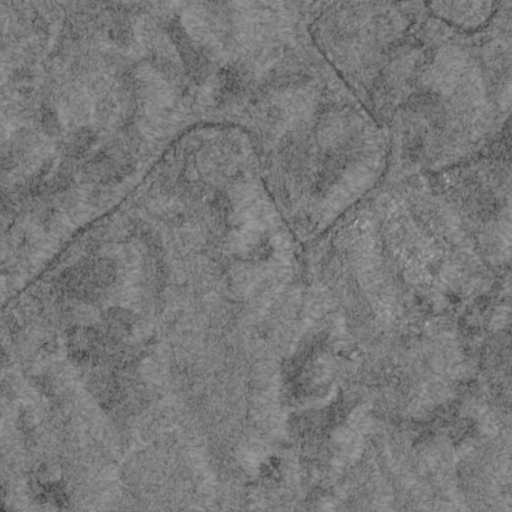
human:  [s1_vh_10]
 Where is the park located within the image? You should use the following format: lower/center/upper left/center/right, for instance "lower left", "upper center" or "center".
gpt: The park is located in the center right of the image.
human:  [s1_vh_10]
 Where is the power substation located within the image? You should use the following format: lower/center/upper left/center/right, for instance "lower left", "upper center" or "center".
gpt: The power substation is located in the upper center of the image.
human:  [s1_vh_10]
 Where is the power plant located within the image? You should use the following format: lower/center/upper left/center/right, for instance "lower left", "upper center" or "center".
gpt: There is no power plant in the image.

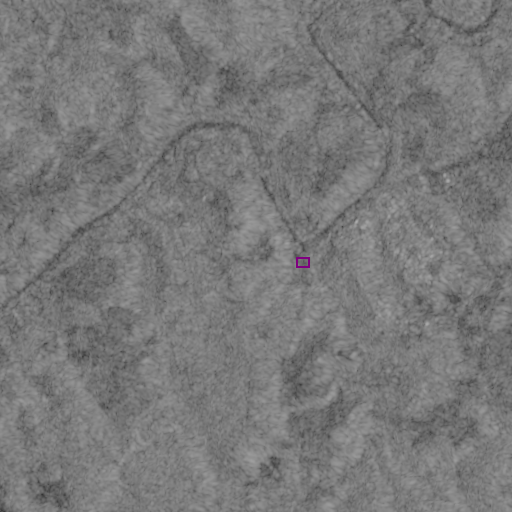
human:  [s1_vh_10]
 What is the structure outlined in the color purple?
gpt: The structure outlined in purple is a park.
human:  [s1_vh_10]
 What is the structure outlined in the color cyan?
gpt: There is no cyan outline.